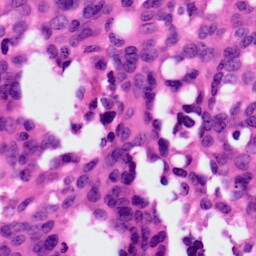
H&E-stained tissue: Ovarian